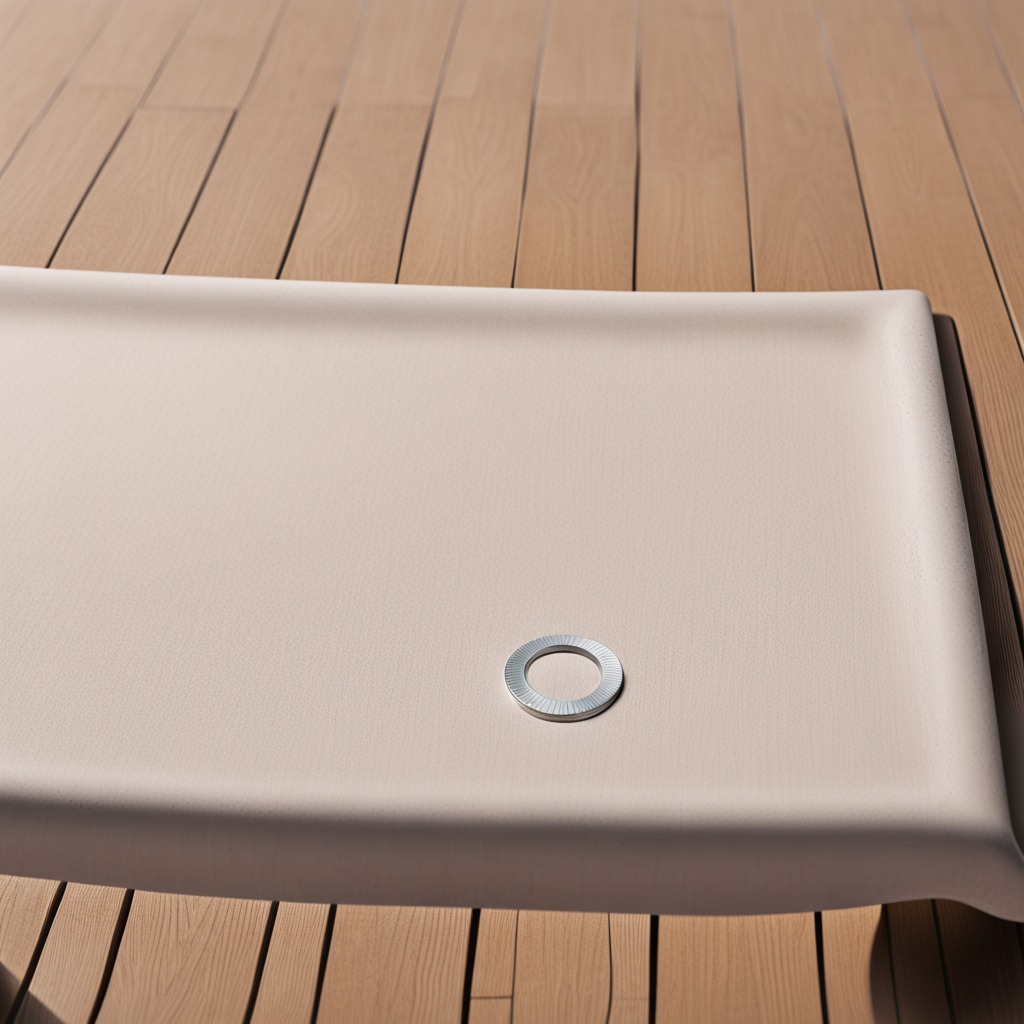
A flat metal washer is lying on the wooden table.